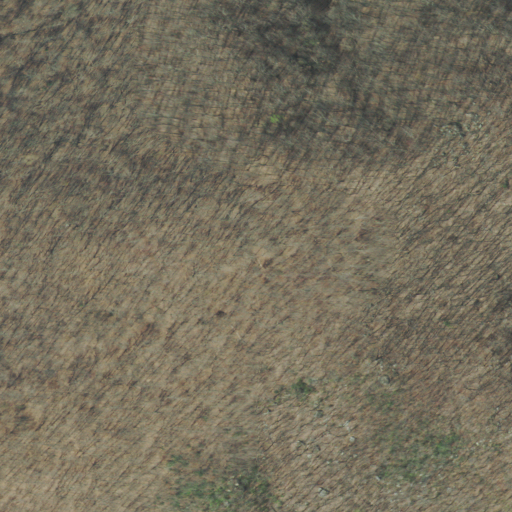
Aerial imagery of mountain in Tennessee named Round Mountain containing only deciduous forest